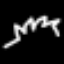
Label: leaf